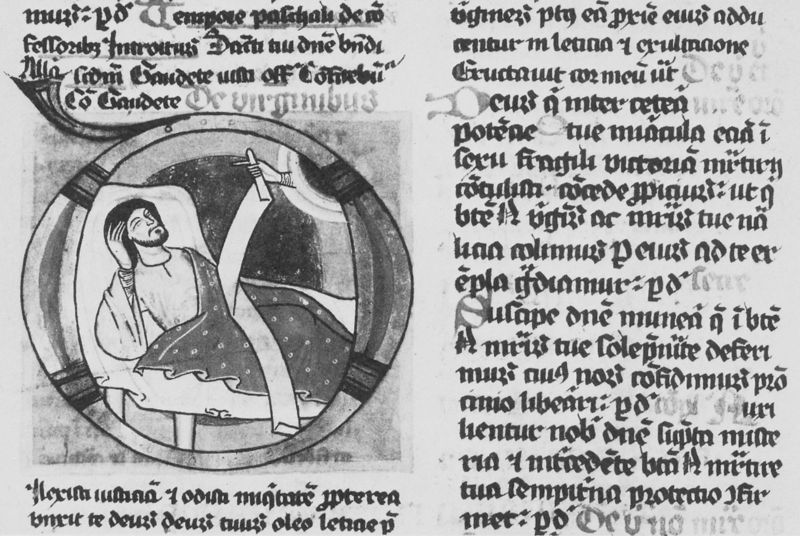
Titel: Ratmann Sakramentar
Institution: Hildesheim, Domschatz
Schlagwörter: feder, gott, hand, mann, schlaf, finger, zeichnung, bart, augen, bibel, decke, blatt, engel, schrift, schlafen, kissen, bett, zeigen, geschlossen, krank, buch, traum, schwarz-weiß, buchstabe, buchseite, rolle, jesus, dekce, griechisch, müde, schriftrolle, siegel, david, träumen, verkündigung, latein, buchmalerei, jakob, inkunabel, weissagung, elias, weisung, illumination, deus, hand gottes, benjamin, o, aramäisch, gottes finger, innkunabel